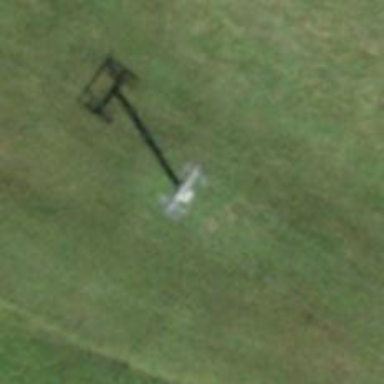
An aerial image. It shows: Pylon used for aerialway.